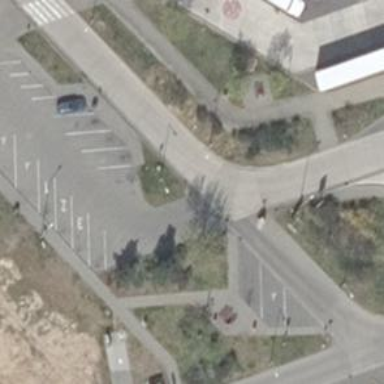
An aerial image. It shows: Asphalt parking aisle designated as service road.